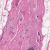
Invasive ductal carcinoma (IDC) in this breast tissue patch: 0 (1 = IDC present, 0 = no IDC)